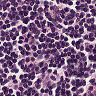
Metastatic tissue present: no